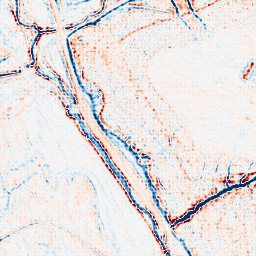
Category: edge_preserving
Decomposition family: bilateral
Decomposition parameters: d: 9
sigma_color: 75
sigma_space: 25
Upsampling method: sinc_hamming
Upsampling parameters: scale: 8
kernel_size: 8
Upsampling scale: 8